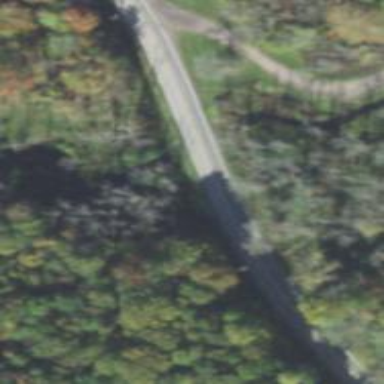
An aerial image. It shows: Culvert tunnel.